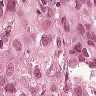
Metastatic tissue present: yes